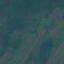
Land use / land cover class: HerbaceousVegetation